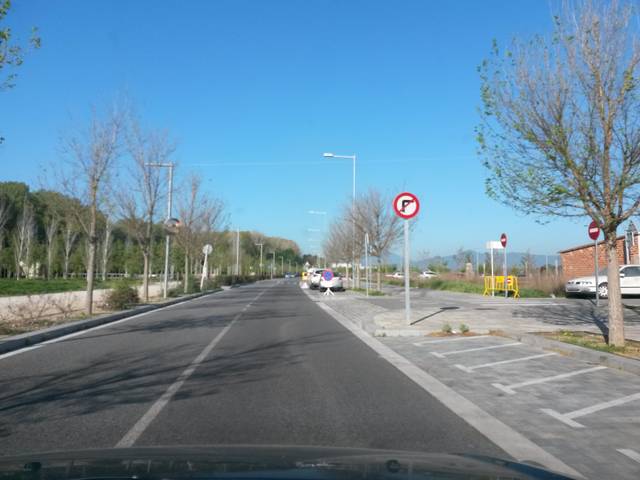
Region: Spain
Coordinates: 41.99, 2.808